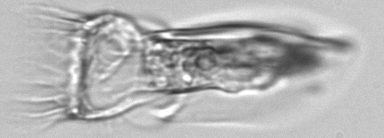
Label: Tintinnina